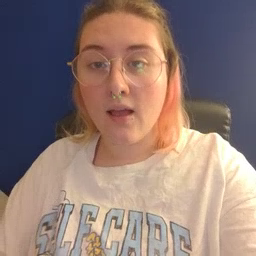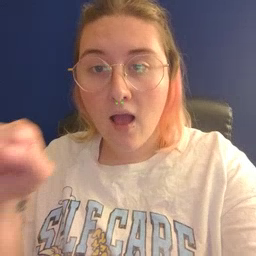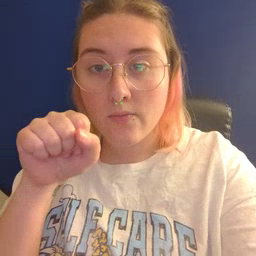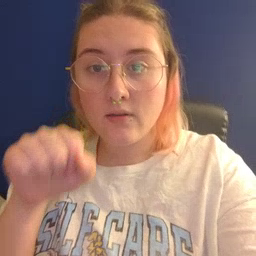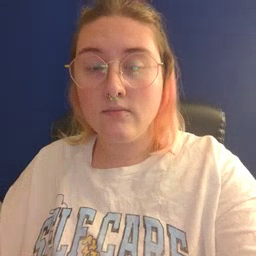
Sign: carrot